Interaction volume radius: 10 \u00c5
Interaction volume height: 20 \u00c5
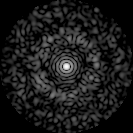
Disorder parameter: 0.8258